Field crop: maize
Growth stage: 2
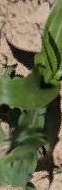
Species: maize